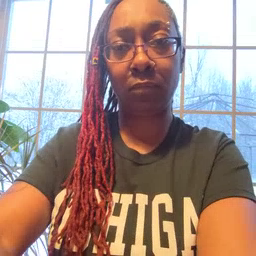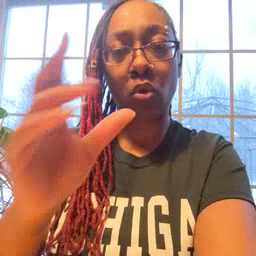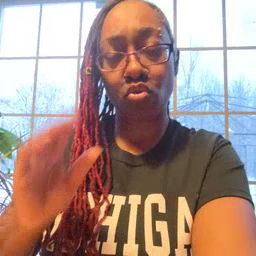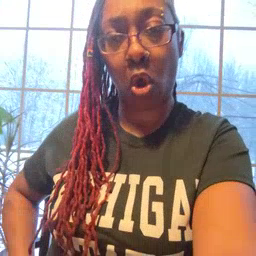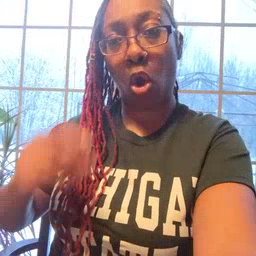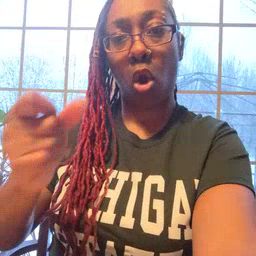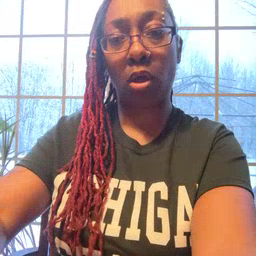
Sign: dog